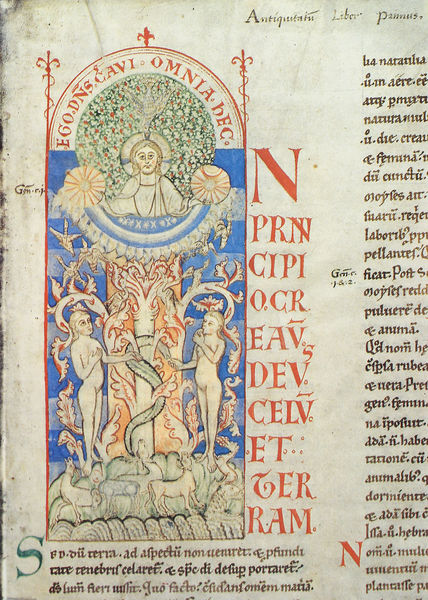
Titel: Flavius Josephus Antiquitates
Institution: Berlin, Stadtbibliothek
Schlagwörter: baum, blau, blätter, gott, himmel, grün, äste, rot, tiere, bibel, ast, sonne, garten, ranken, apfel, schrift, adam, eva, paradies, mond, buch, wurzel, seite, illustration, text, initiale, schlange, christus, jesus, altes testament, eden, jesu, schafe, baum der erkenntnis, genesis, latein, kolumne, paradis, initial, buchmalerei, bibelillustration, wurzeö, at, gutt, omnia, bibeltext